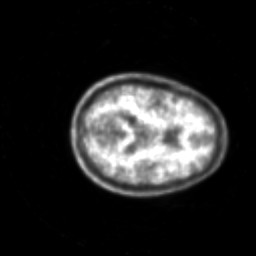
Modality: PET
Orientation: axial
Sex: male
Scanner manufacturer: siemens